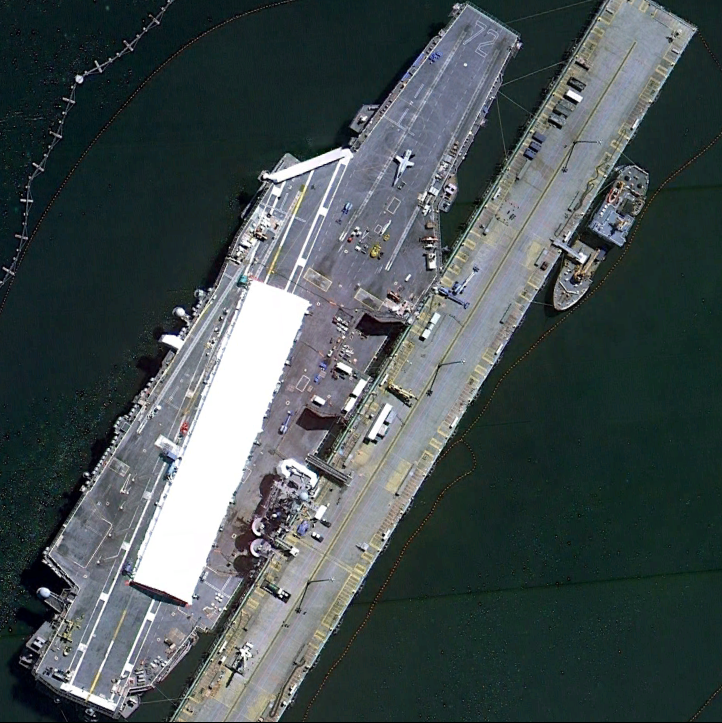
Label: aircraft_carrier